Question: Is there a way to hide the children-plus-sign indicator. I want to hide it when some condition applies.

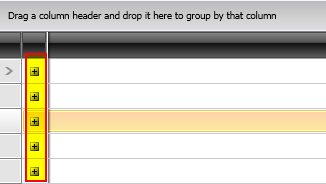
Answer: I just faced a very similar problem and solved it:
Add this section to your top level (parent) grid view:
'''
<telerik:RadGridView.Columns>
.
... your top level columns here
.
</telerik:RadGridView.Columns>
<telerik:RadGridView.ChildTableDefinitions>
<telerik:GridViewTableDefinition />
</telerik:RadGridView.ChildTableDefinitions>
<telerik:RadGridView.RowStyleSelector>
<telerik:ConditionalStyleSelector>
<telerik:StyleRule Condition="expandable">
<Style TargetType="telerik:GridViewRow">
<Setter Property="IsExpandable" Value="True" />
</Style>
</telerik:StyleRule>
<telerik:StyleRule Condition="Not expandable">
<Style TargetType="telerik:GridViewRow">
<Setter Property="IsExpandable" Value="False" />
</Style>
</telerik:StyleRule>
</telerik:ConditionalStyleSelector>
</telerik:RadGridView.RowStyleSelector>
'''
Then declare in your row ViewModel the "expandable" property which should eveluate to true if the row has to show the plus/minus image.
Here is mine:
'''
public bool expandable
{
get { return (this.row.Count() > 0); }
}
'''
It works perfect here!
Hope it helps,
Mario